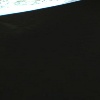
Label: space